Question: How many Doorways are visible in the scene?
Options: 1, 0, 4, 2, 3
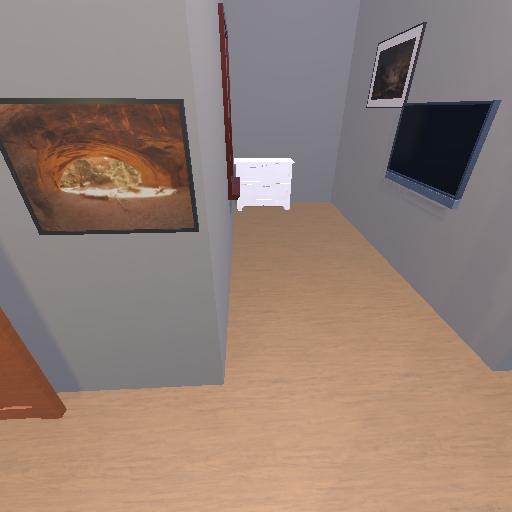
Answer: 1